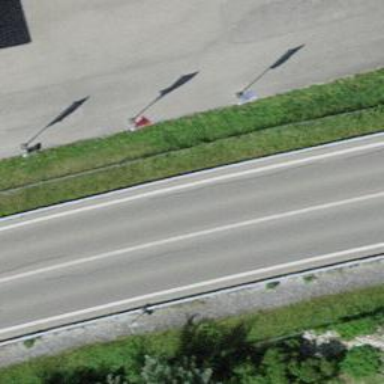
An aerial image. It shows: Trunk motorroad.